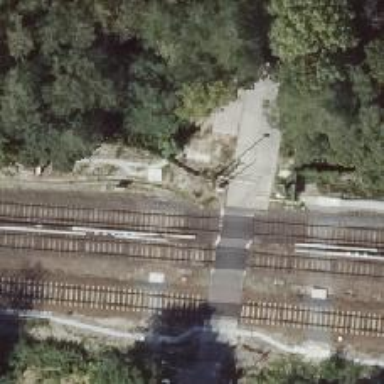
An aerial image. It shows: Railway crossing equipped with lights and saltire signs. The crossing has full barrier.